Question: I'm new to using R and I've run into a problem.
I've made a scatterplot using 'geom_point'.

I've managed to rename the facet grid labels, but I don't know how to rename the figure legend. I've tried renaming the line 'geom_point(aes(colour = Diet))' to 'geom_point(aes(colour = diet_names))' but the following error occurs:
'Error: Aesthetics must be either length 1 or the same as the data (23): colour.'
If I remove all but one of the values below (E.g. just leaving in fish_or = "Fish") the error doesn't occur, but obviously I don't want just one coloured value on the table.
'''
diet_names <- c(
fish_or = "Fish" ,
fruit_pu = "Fruit" ,
insects_nectar_bl = "Insects & Nectar" ,
insects_re = "Insects" ,
seeds_gr = "Seeds")
'''
I'd like to edit the legend into something more clear as it's data for a poster I'm making. Thanks :)
Full code:
'''
library(ggplot2)
library(dplyr)
Birdbeaks <- read.csv("Birdbeaks.csv", stringsAsFactors = FALSE)
diet_names <- c(
fish_or = "Fish" ,
fruit_pu = "Fruit" ,
insects_nectar_bl = "Insects & Nectar" ,
insects_re = "Insects" ,
seeds_gr = "Seeds")
ggplot(Birdbeaks, aes(bill_lengthavg, bill_depthavg)) +
geom_point(aes(colour = diet)) +
labs(x = "Bill Length(cm)", y = "Bill Depth(cm)", colour = "Diet")+
guides(col = guide_legend(override.aes = list(shape = 15, size = 5))) +
theme_update()+
facet_grid(~diet, scales="fixed", labeller = as_labeller(diet_names))
'''
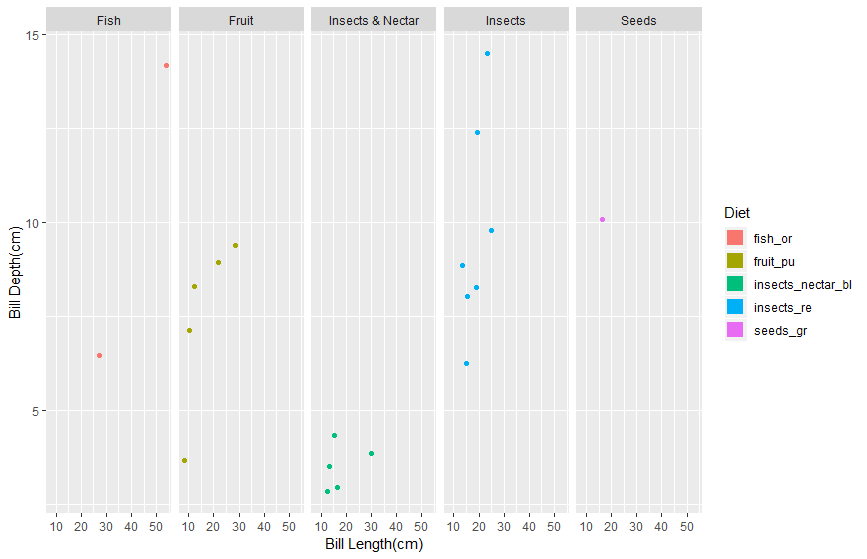
Answer: Hope this is useful
'''
library(magrittr)
library(dplyr)
library(ggplot2)
Birdbeaks %>%
mutate(diet = case_when(
diet == "fish_or" ~ "Fish",
diet == "fruit_pu" ~ "Fruit",
diet == "insects_nectar_bl" ~ "Insects & Nectar",
diet == "insects_re" ~ "Insects",
diet == "seeds_gr" ~ "Seeds"
)) %>%
ggplot(aes(bill_lengthavg, bill_depthavg)) +
geom_point(aes(colour = diet)) +
labs(x = "Bill Length(cm)", y = "Bill Depth(cm)", colour = "Diet") +
guides(col = guide_legend(override.aes = list(shape = 15, size = 5))) +
theme_update() +
facet_grid(~diet, scales = "fixed")
'''